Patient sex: F
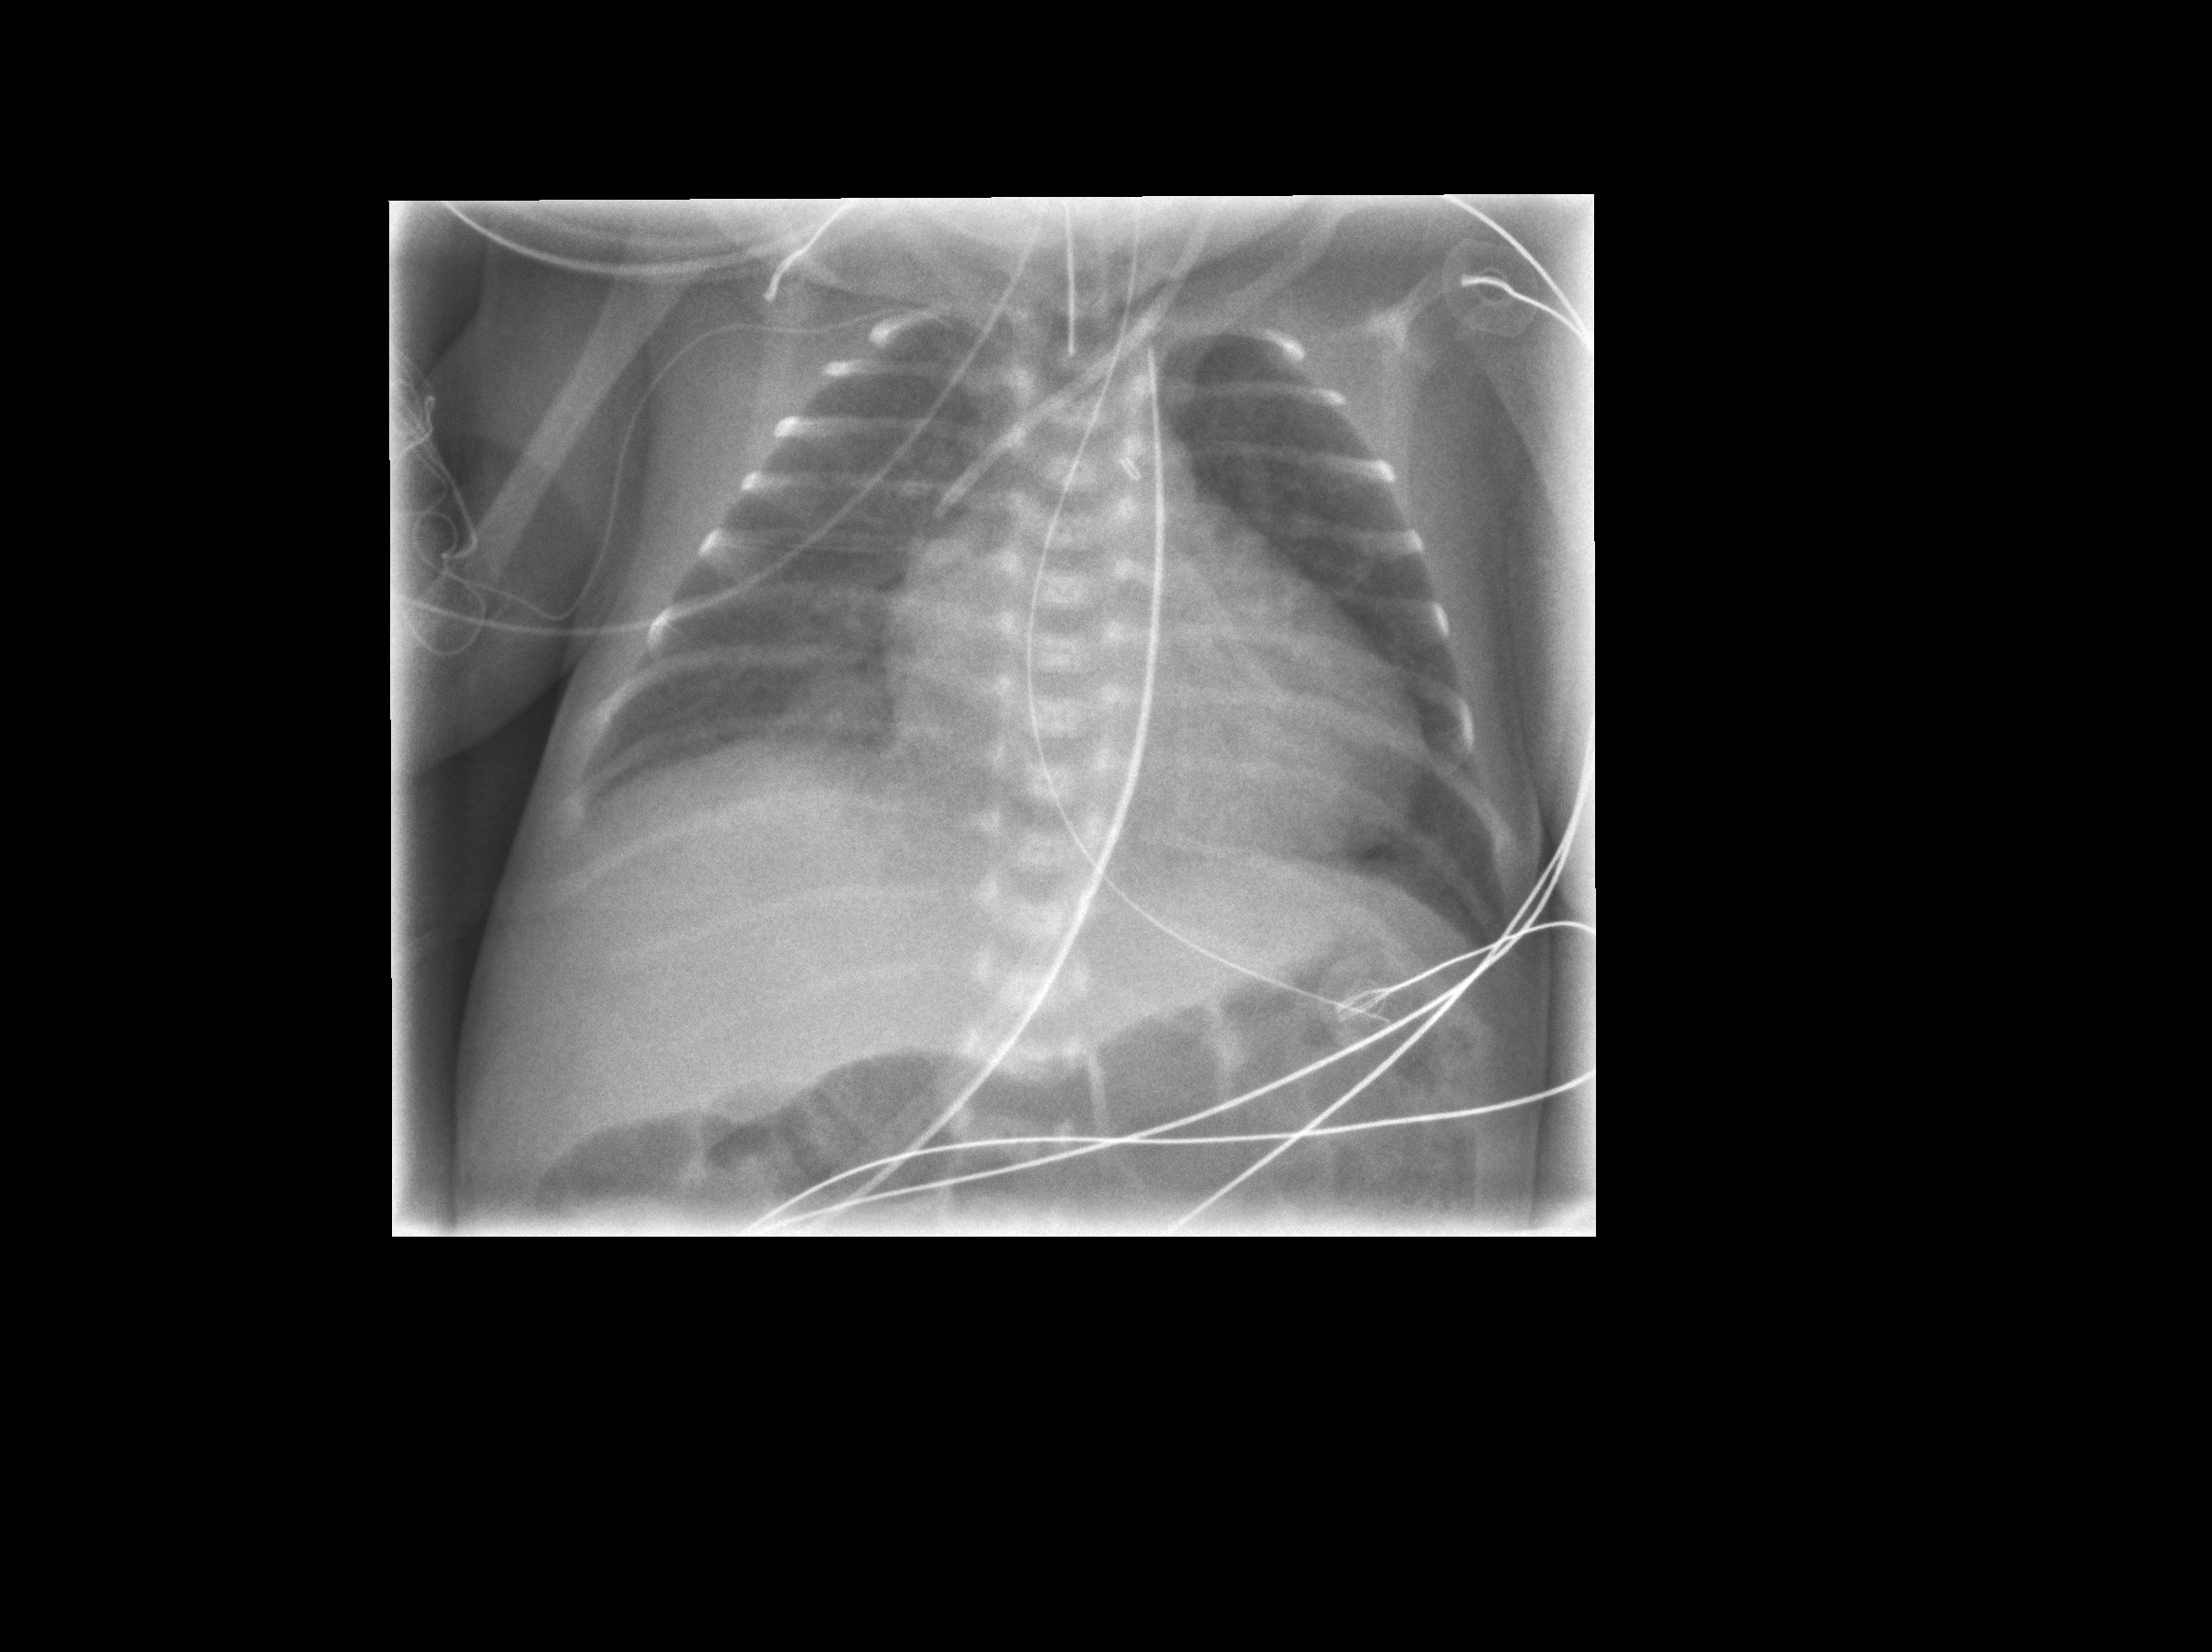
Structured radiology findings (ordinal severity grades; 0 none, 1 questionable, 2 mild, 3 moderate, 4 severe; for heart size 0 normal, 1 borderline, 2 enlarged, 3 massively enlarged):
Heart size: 2
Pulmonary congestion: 2
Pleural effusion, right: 0
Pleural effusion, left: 1
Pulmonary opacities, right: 0
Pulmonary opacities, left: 0
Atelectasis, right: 0
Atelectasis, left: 0